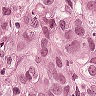
Metastatic tissue present: yes